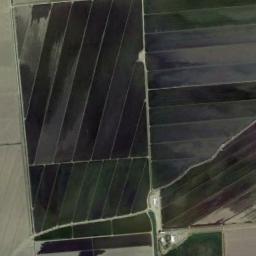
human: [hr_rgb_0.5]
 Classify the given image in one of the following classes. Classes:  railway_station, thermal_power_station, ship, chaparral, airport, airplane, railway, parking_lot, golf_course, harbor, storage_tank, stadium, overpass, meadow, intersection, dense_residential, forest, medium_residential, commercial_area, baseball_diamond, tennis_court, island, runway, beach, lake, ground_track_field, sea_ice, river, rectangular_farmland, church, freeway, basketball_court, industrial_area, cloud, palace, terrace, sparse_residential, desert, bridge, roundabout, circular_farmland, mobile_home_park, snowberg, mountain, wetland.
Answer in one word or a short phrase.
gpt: rectangular_farmland